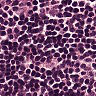
Metastatic tissue present: no